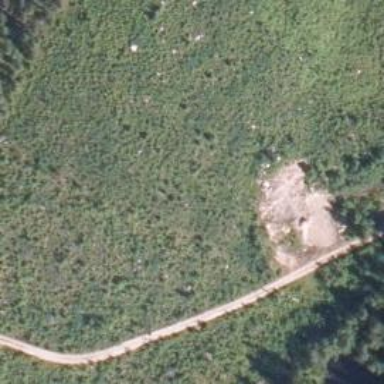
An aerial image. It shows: Clearcut man-made area surrounded by scrub vegetation.